Field crop: maize
Growth stage: 2
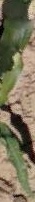
Species: maize